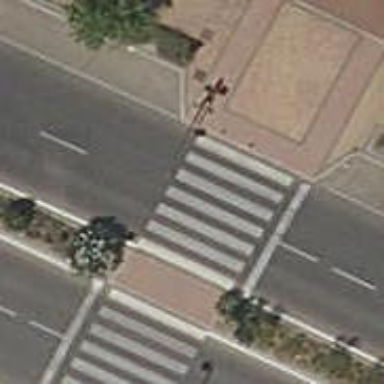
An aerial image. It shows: Marked footway crossing with pedestrian island.